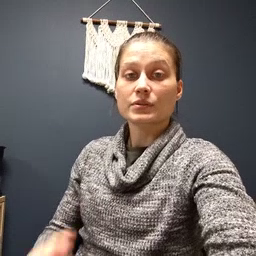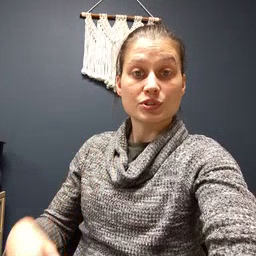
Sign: jeans